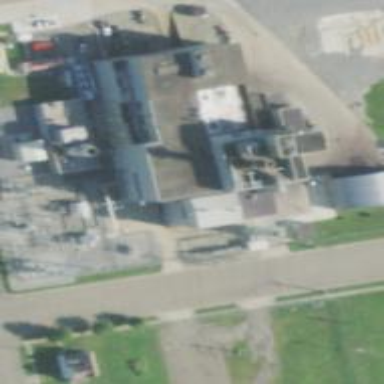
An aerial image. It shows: Power substation.